Question: I am working on an integration with IBM Connections 4.0 and would like to inject a component into the business card popout that you get when hovering over contact in the Connections interface:

The component can be as simple as a link but an iWidget or OpenSocial Gadget would be great as well. Are there any integration points for the business card?
I have done some some initial research but have not turned up much outside of integrating the business card into an external app.
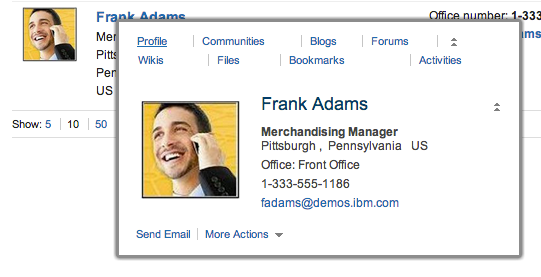
Answer: Extending the business card is explained here
<URL>